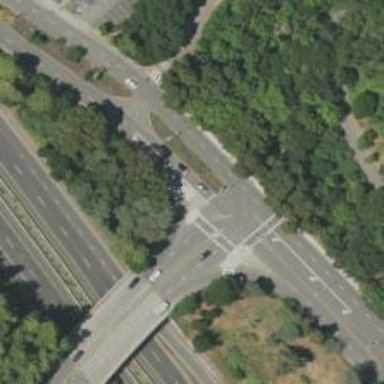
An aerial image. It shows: Tertiary road with shared cycleway.